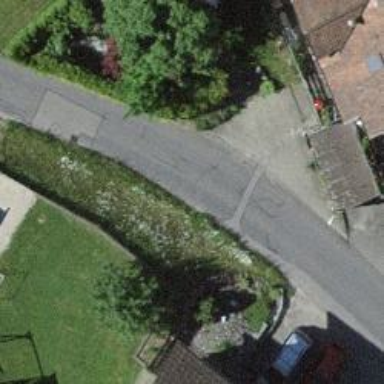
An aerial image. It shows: Smooth asphalt road in residential area.